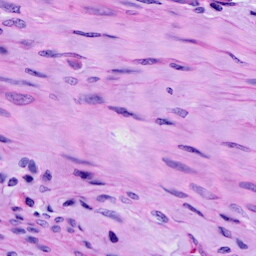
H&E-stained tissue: Cervix